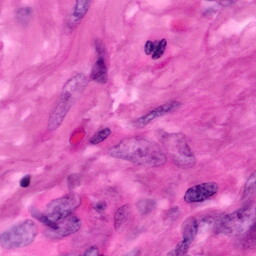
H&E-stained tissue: Pancreatic